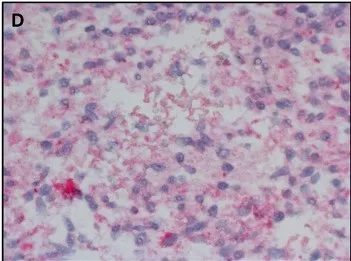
Pleomorphic Xanthoastrocytoma. (D) Positivity for BRAF V600E in immunohistochemistry.
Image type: pathology (immunostaining)